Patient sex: M
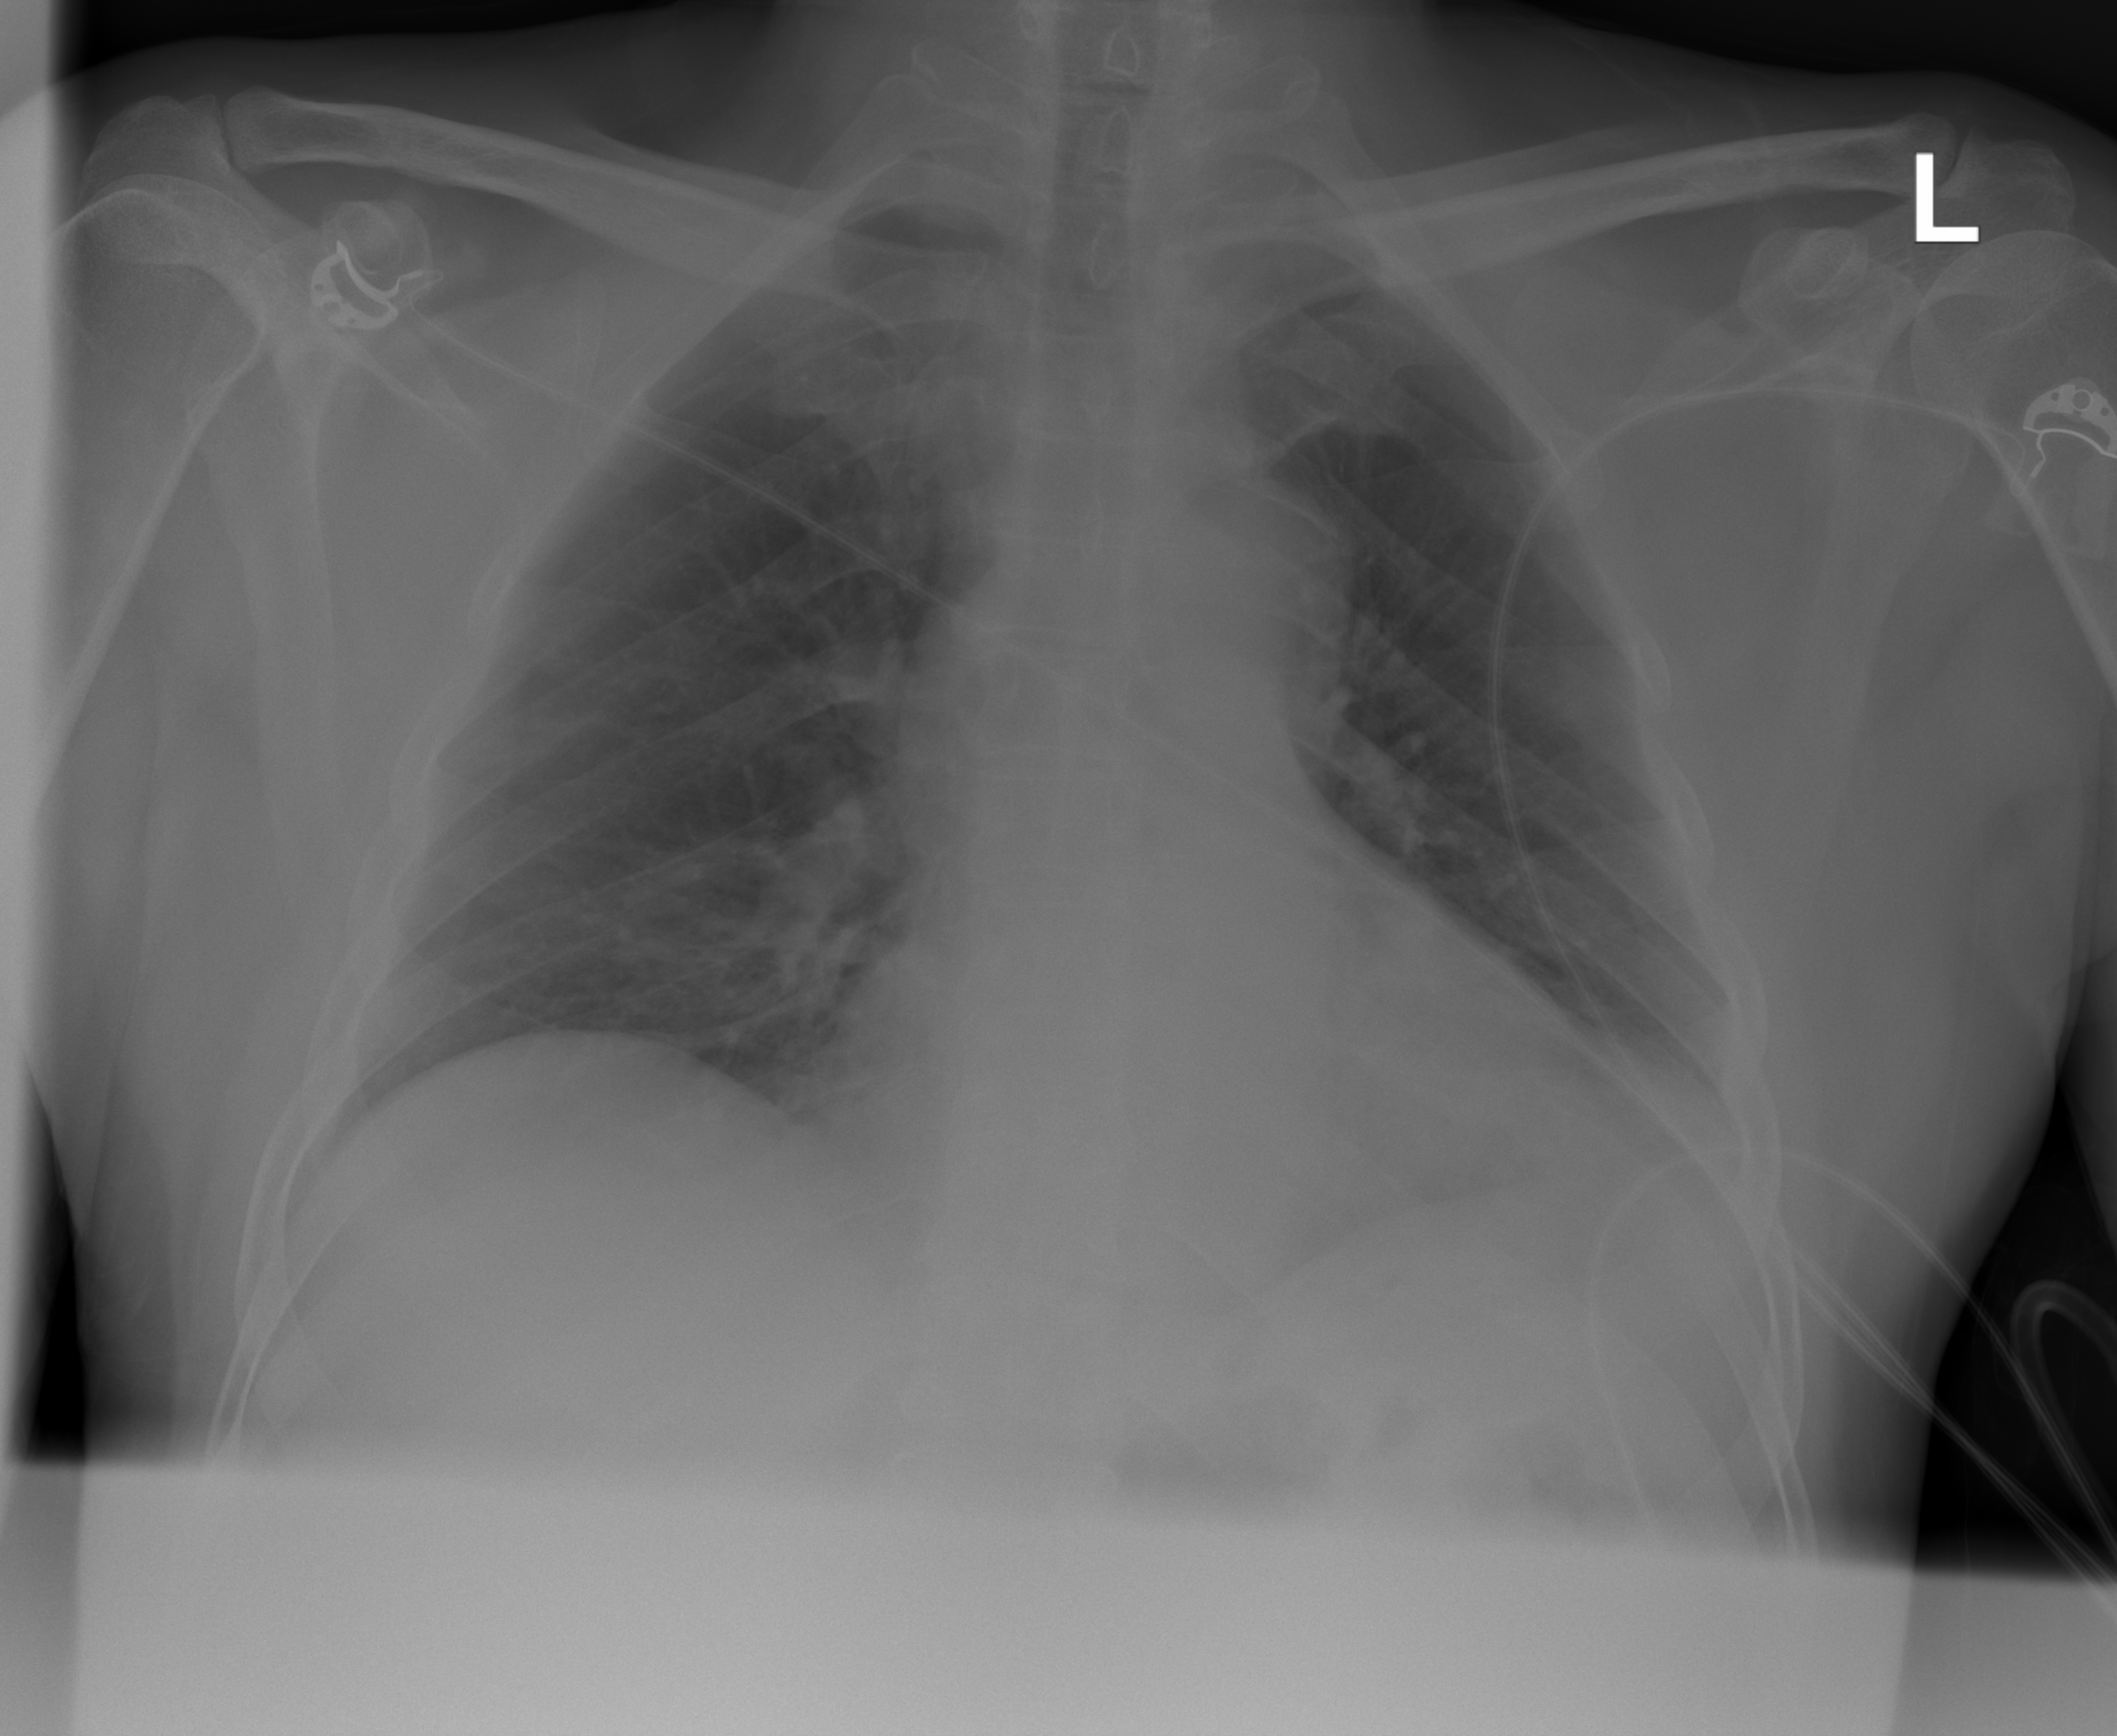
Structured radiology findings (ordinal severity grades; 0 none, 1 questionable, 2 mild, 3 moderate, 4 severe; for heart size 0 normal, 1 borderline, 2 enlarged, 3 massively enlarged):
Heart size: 2
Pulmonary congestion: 1
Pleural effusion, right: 0
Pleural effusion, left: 0
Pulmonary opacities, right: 0
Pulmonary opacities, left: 0
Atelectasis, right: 0
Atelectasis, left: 0